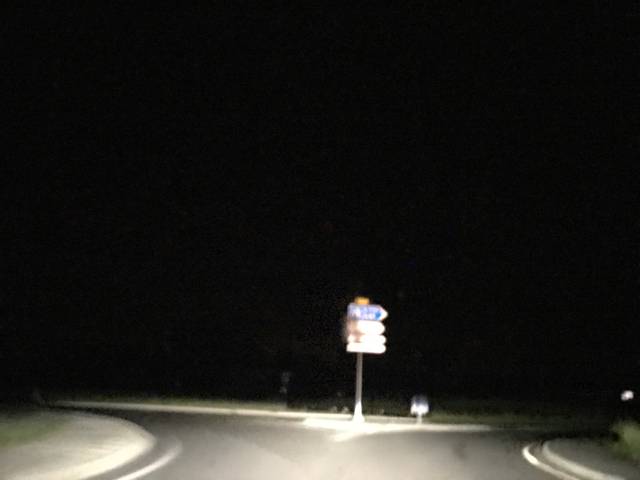
Region: France
Coordinates: 46.076, 3.4415